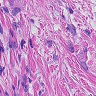
Metastatic tissue present: yes